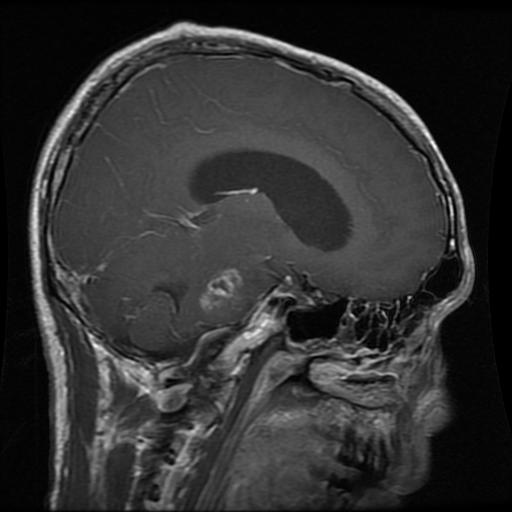
Label: glioma